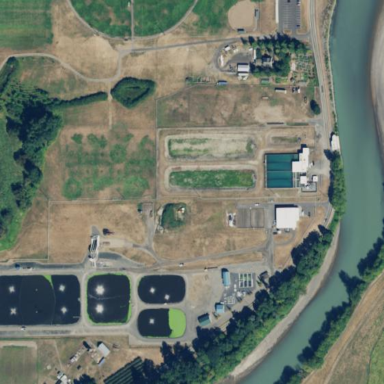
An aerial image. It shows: Wastewater plant.